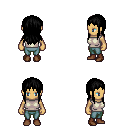
a pixel art fantasy rpg character, female body template, human, tanned skin, white sleeveless shirt, teal pants, black unkempt hairstyle, brown shoes, four views (front, back, left, right), 2x2 character sprite sheet, small pixel art, hard edges, no anti-aliasing